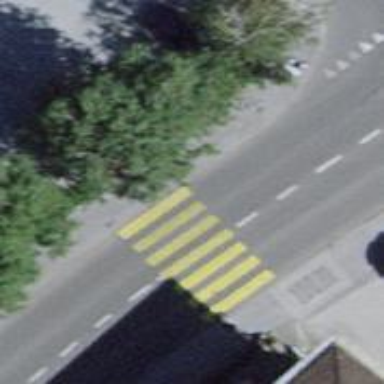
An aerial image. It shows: Kerb barrier.